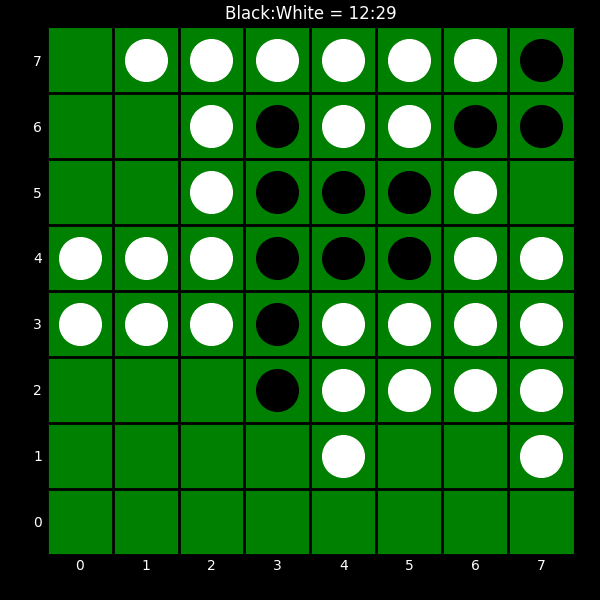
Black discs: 12
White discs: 29